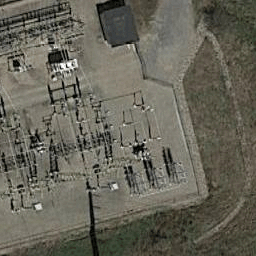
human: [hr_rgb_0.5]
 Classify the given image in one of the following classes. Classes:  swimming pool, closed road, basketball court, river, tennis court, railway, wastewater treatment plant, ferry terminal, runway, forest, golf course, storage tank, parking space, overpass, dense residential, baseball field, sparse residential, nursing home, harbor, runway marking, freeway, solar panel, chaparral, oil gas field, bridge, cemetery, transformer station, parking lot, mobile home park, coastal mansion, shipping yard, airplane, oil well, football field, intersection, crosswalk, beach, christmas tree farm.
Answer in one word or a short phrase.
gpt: transformer station